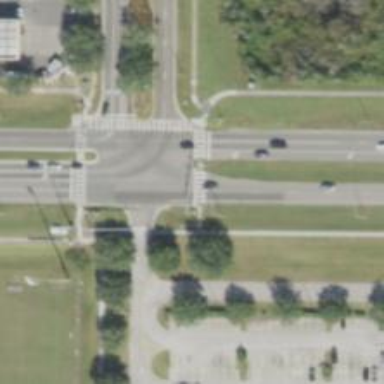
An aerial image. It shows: Crossing footway with zebra markings.